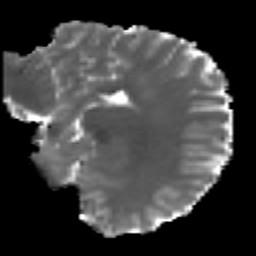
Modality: MD
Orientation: sagittal
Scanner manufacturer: ge
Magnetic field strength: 3 T
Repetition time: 7.98 s
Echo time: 0.0701 s